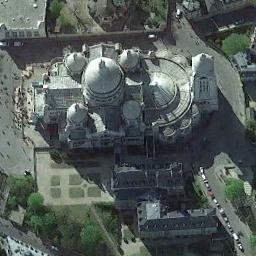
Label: church